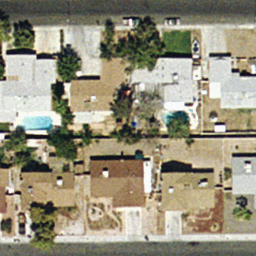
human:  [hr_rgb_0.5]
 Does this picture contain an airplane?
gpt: no

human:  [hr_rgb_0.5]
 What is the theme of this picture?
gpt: medium residential

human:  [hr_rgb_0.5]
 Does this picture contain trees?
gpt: yes

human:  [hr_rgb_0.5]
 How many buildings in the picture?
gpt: eight

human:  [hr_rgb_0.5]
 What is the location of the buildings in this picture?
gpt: center